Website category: book
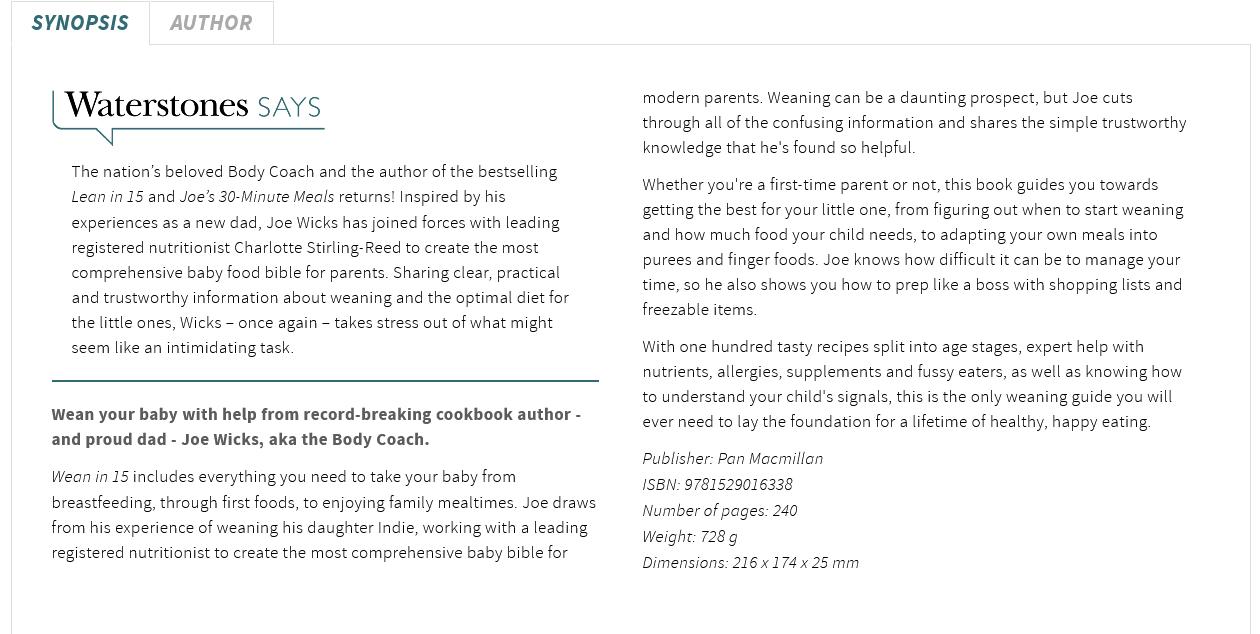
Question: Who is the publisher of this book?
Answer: Pan Macmillan

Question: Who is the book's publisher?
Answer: Pan Macmillan

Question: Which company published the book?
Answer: Pan Macmillan

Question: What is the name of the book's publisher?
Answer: Pan Macmillan

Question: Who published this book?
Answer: Pan Macmillan

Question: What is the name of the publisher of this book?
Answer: Pan Macmillan

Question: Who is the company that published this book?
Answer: Pan Macmillan

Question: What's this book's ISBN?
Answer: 9781529016338

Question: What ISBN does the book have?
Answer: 9781529016338

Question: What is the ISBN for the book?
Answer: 9781529016338

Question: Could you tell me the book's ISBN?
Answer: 9781529016338

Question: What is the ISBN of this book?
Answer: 9781529016338

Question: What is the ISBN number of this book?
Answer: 9781529016338

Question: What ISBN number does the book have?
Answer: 9781529016338

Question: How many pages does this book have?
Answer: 240

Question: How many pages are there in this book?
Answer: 240

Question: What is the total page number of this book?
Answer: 240

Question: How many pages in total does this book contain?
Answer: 240

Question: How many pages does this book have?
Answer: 240

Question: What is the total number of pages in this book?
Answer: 240

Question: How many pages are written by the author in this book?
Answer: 240

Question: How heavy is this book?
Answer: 728 g

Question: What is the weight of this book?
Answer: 728 g

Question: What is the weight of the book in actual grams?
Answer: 728 g

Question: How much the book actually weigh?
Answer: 728 g

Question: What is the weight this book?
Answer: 728 g

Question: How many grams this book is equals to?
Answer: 728 g

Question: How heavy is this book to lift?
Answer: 728 g

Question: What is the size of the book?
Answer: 216 x 174 x 25 mm

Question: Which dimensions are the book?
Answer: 216 x 174 x 25 mm

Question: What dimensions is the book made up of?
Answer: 216 x 174 x 25 mm

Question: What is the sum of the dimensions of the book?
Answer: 216 x 174 x 25 mm

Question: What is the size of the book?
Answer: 216 x 174 x 25 mm

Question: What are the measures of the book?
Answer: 216 x 174 x 25 mm

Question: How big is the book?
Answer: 216 x 174 x 25 mm